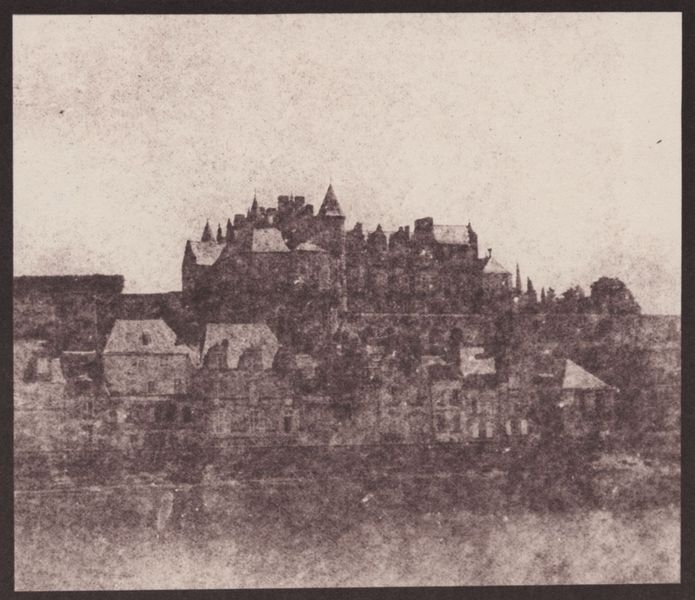
Titel: Amboise
Künstler: William Henry Fox Talbot
Standort: London
Institution: Science Museum
Schlagwörter: baum, berg, himmel, wasser, weiß, bäume, fluss, stadt, ufer, fenster, grau, schwarz, straße, dach, gebäude, haus, schloss, alt, wand, architektur, stein, häuser, hügel, gewässer, kirche, england, kontrast, anhöhe, kamin, schornstein, turm, ansicht, fassade, fassaden, vedute, dächer, giebel, mauer, schornsteine, vergilbt, rundes fenster, schlot, sepia, kai, tor, unscharf, foto, fotografie, photographie, wände, ruine, burg, kloster, türme, dom, festung, schwarz-weiss, photo, gemäuer, verschwommen, hügelig, mauern, mittelalter, mittelalterlich, verblichen, stadtanlage, fkuß, daguerre, dagueereotypie, dunkel hell schwarz weiß, 1880, begig